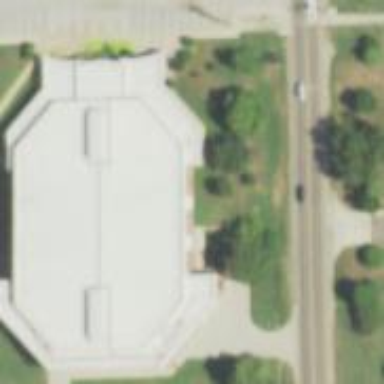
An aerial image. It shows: Stadium building designed for basketball and volleyball sports activities.